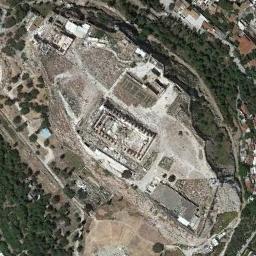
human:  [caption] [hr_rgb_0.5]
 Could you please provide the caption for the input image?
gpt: Many trees are around the palace .

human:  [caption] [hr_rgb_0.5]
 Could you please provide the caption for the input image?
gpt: The palace is surrounded by some bare land .

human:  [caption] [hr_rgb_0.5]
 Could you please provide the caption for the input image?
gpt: The palace is on the bare land surrounded by trees .

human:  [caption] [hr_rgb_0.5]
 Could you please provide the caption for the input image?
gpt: The palace on the wasteland is surrounded by a grove of trees .

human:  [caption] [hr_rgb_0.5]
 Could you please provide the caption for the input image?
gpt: There are many green trees around the palace .